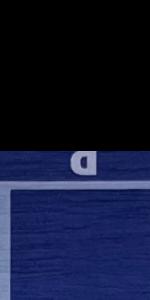
Label: Empty